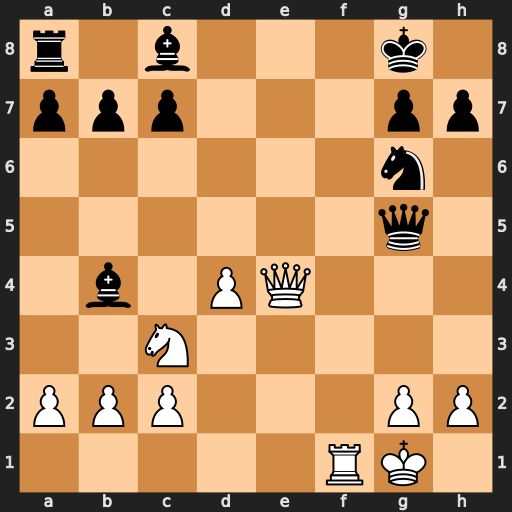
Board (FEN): r1b3k1/ppp3pp/6n1/6q1/1b1PQ3/2N5/PPP3PP/5RK1
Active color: w
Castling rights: -
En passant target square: -
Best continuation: Qe8+ Bf8 Qf7+ Kh8 Qxf8+ Nxf8 Rxf8#